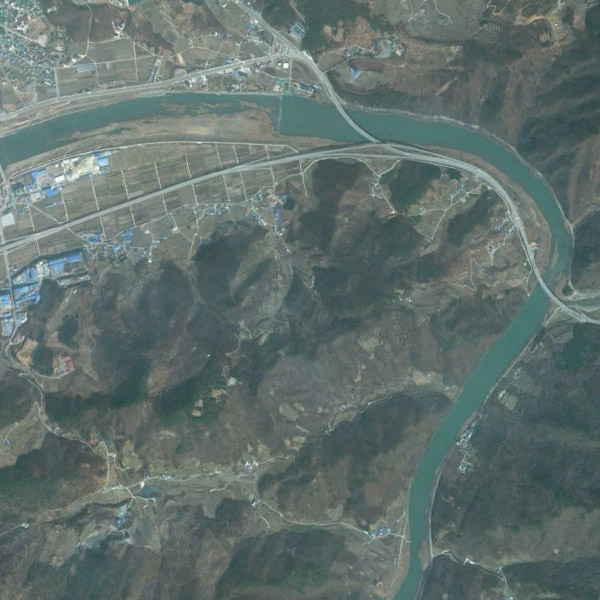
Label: River